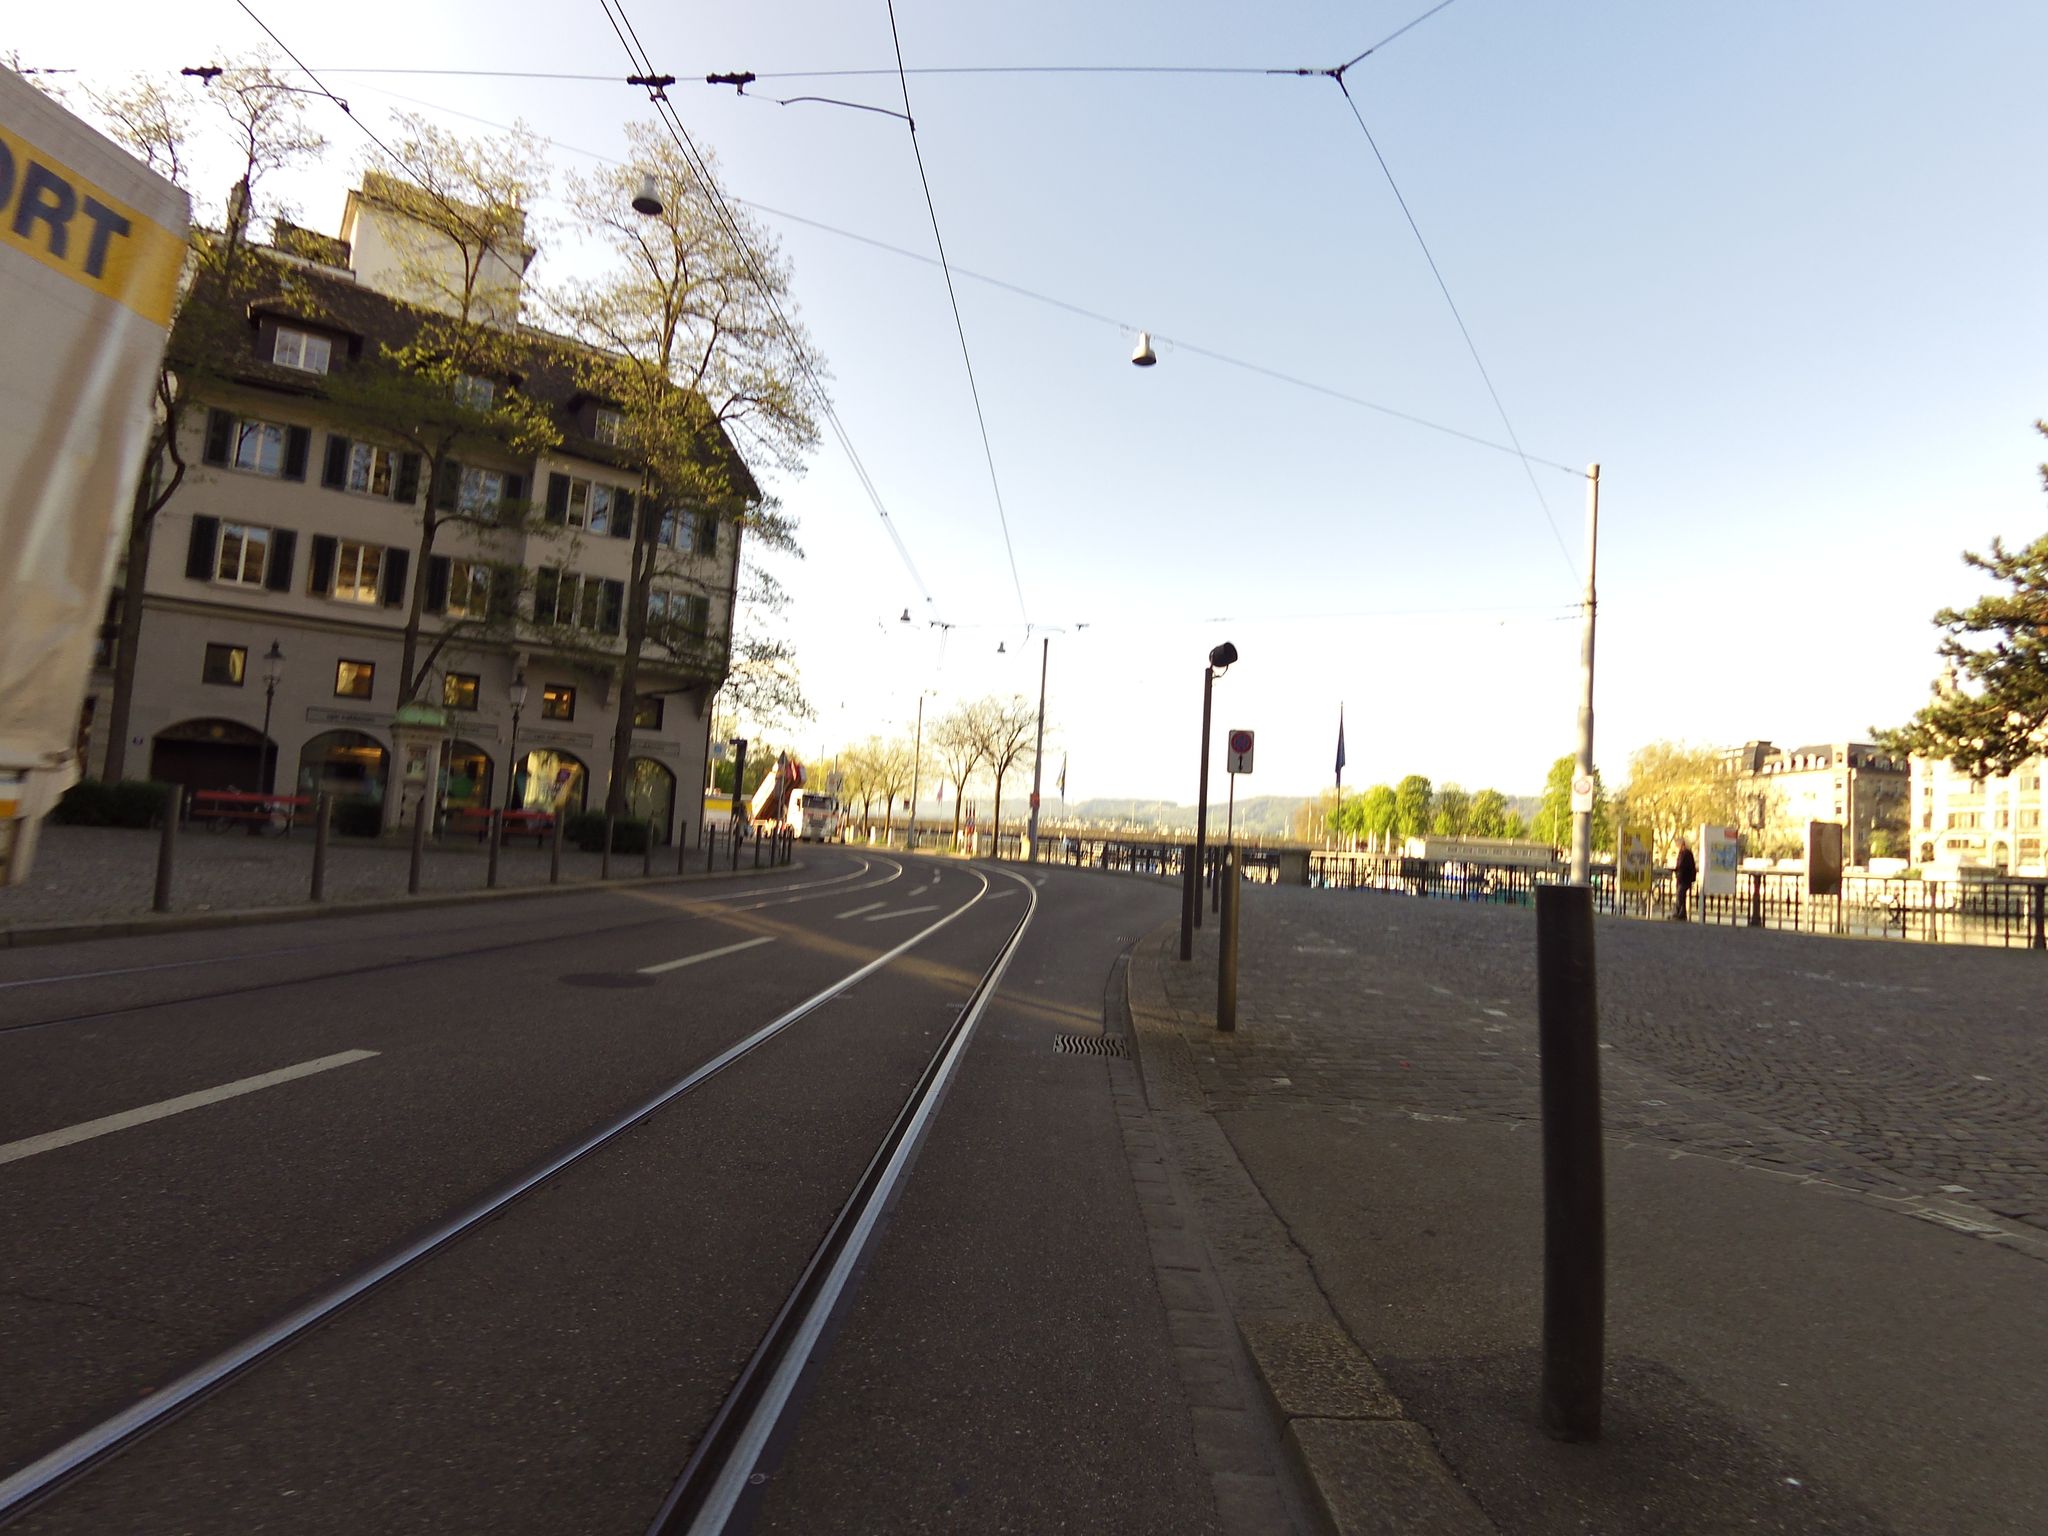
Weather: clear
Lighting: day
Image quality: good
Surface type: railway
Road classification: residential
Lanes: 2
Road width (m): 2
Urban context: urban centre
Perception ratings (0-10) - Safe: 1.02, Lively: 4.64, Beautiful: 2.82, Boring: 4.9, Depressing: 7.04, Wealthy: 3.3